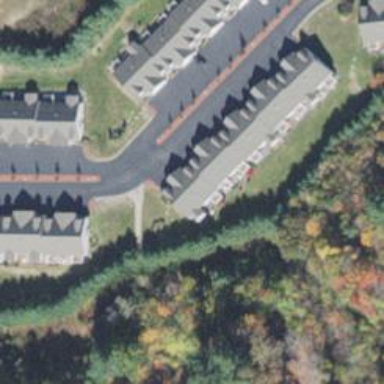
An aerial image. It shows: Residential road.